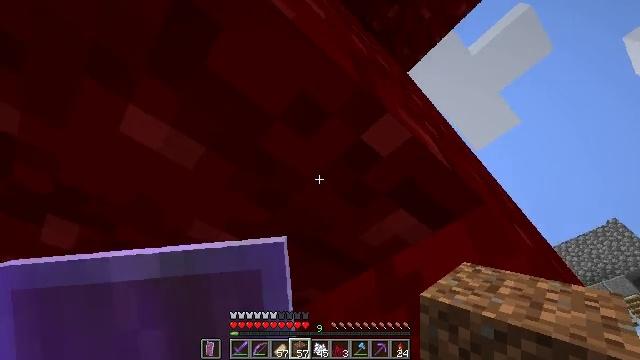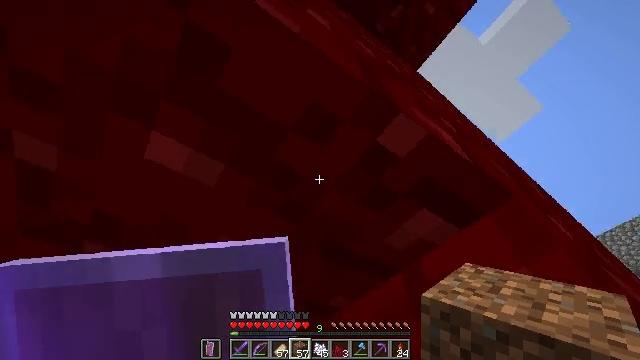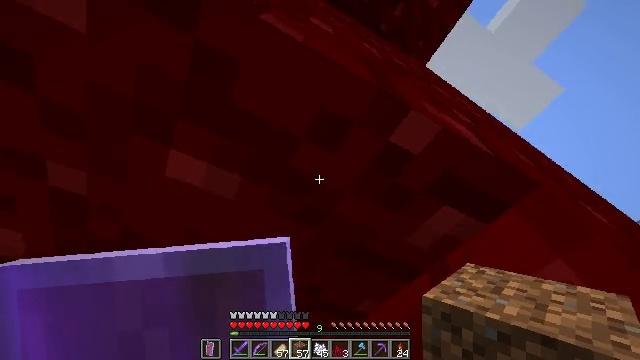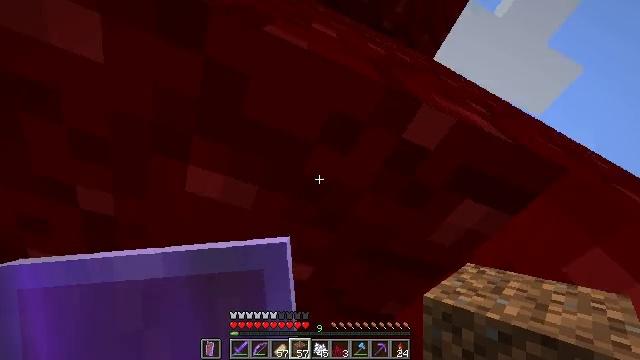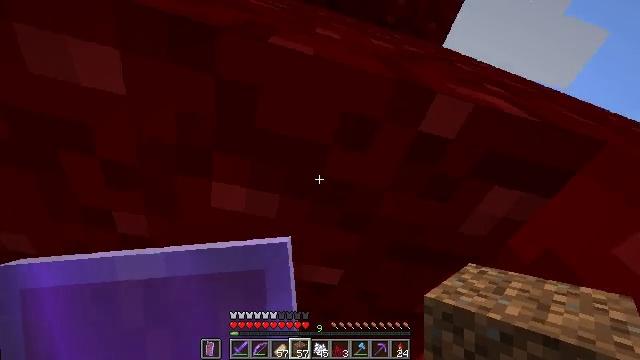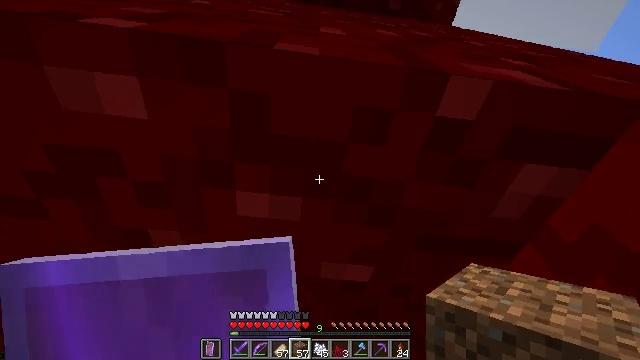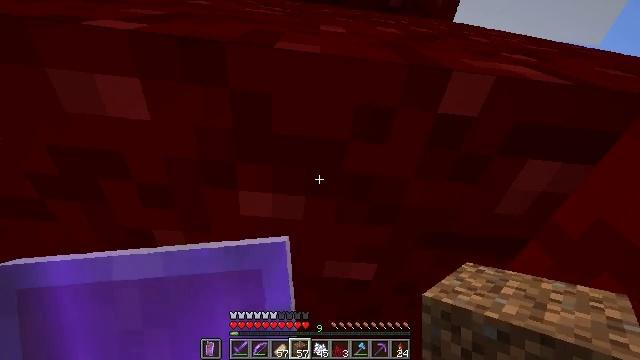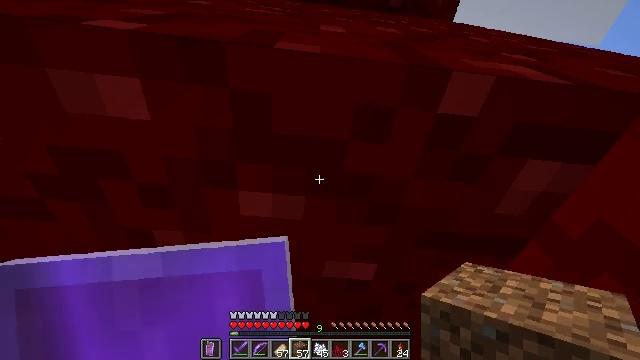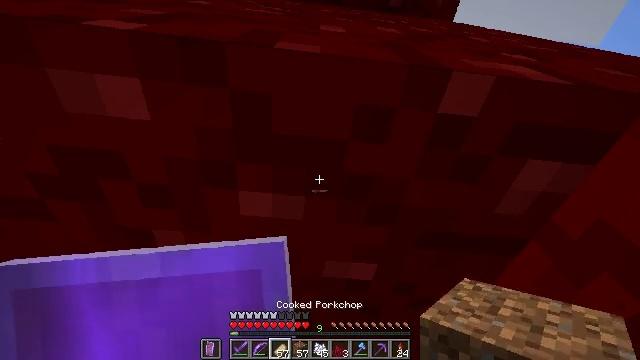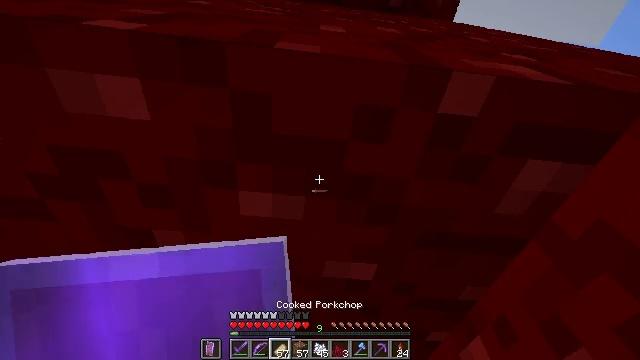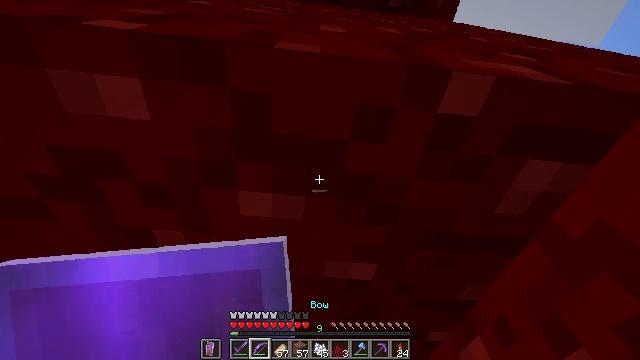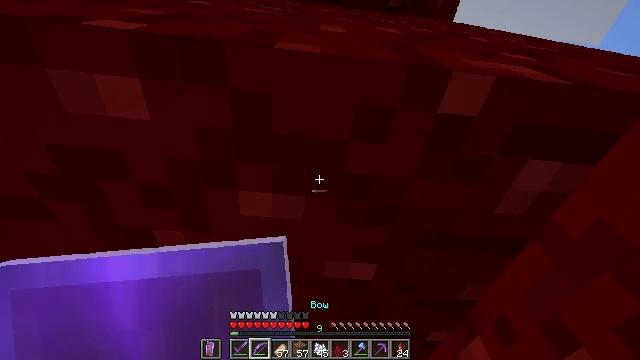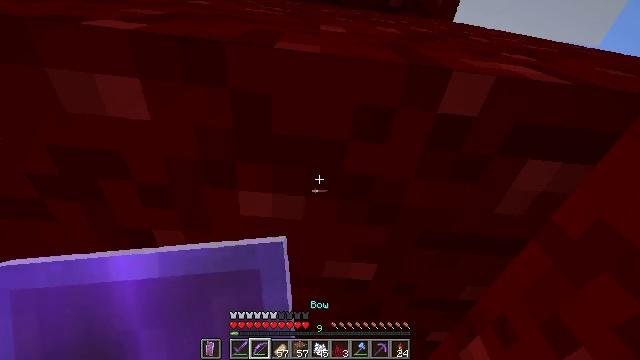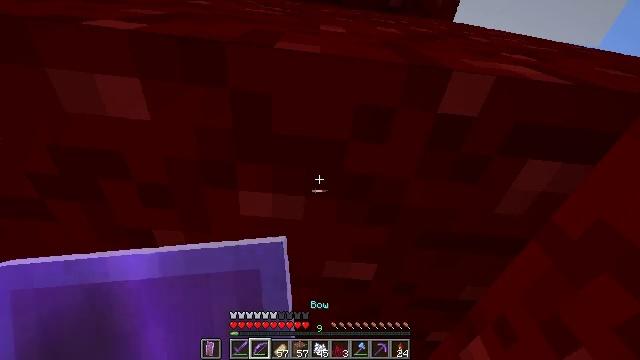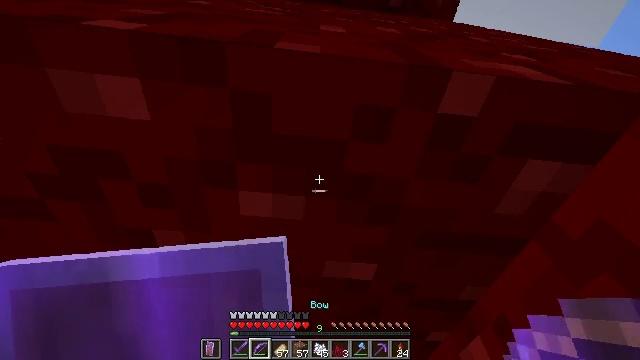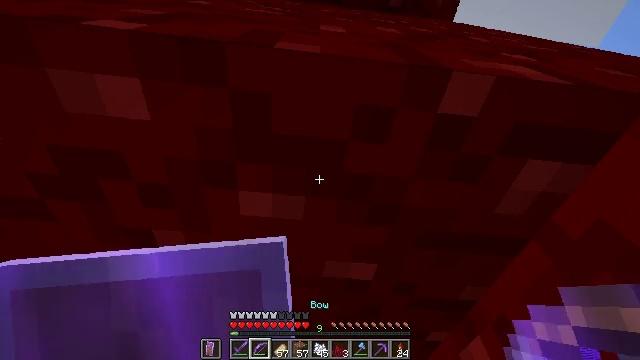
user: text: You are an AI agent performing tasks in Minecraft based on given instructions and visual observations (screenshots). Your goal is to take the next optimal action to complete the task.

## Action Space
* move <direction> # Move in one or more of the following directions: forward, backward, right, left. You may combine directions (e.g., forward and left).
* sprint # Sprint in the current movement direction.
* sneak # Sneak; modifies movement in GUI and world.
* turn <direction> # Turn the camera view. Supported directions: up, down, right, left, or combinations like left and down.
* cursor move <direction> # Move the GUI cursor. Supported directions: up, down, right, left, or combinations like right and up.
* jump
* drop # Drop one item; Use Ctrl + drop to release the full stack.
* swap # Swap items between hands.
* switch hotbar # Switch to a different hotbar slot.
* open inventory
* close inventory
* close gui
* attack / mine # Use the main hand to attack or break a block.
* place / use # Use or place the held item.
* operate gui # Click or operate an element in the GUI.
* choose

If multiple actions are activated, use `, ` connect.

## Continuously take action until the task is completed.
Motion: motion action
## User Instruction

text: Gather the nether wart block from a crimson forest.
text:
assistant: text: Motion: turn left and up
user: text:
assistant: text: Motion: turn left and up
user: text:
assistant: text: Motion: turn left
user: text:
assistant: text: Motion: turn left
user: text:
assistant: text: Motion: turn left
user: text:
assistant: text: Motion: no_op
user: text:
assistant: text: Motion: no_op
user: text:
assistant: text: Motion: no_op
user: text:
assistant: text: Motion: no_op
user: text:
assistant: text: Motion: no_op
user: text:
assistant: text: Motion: no_op
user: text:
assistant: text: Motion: no_op
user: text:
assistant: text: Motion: no_op
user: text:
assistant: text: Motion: no_op
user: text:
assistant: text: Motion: no_op
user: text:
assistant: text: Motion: no_op
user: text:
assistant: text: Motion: no_op
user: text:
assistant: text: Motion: no_op
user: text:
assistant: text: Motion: no_op
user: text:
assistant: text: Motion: no_op
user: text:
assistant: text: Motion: no_op
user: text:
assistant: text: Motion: no_op
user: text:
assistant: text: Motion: no_op
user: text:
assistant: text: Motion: no_op
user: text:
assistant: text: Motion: no_op
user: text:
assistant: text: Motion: no_op
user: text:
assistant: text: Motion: no_op
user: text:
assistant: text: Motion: no_op
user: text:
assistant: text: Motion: attack / mine
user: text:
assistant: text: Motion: attack / mine